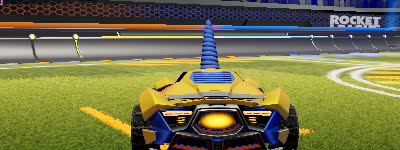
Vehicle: werewolf